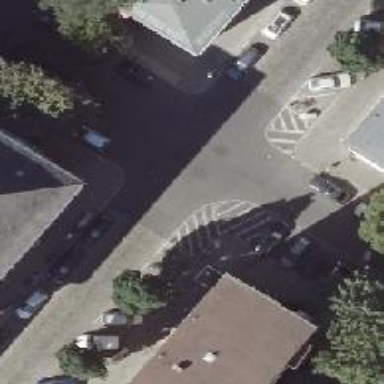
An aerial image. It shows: Residential road with separate asphalt sidewalk. There is street side parking on the left and lane for parking on the right.